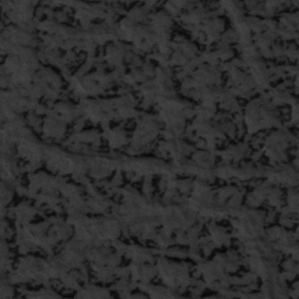
Label: frost